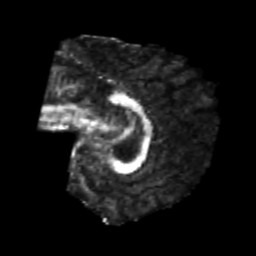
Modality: FA
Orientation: sagittal
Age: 20
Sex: male
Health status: healthy
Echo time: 0.074 s